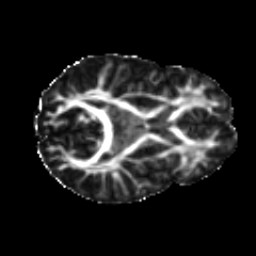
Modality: FA
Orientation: axial
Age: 14
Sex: female
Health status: ill
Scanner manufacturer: ge
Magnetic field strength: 3 T
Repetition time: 6.752 s
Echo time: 0.079 s